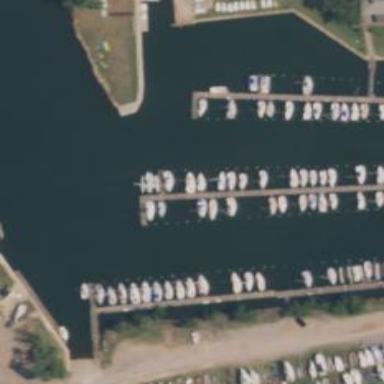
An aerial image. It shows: Pier with mooring facilities.